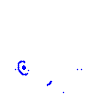
Particle: proton